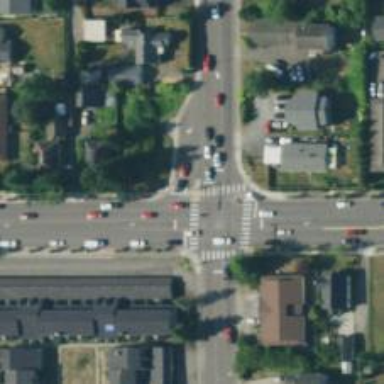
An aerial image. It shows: Footway that serves as traffic island.